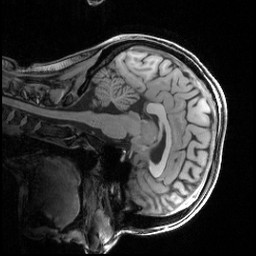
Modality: T1w
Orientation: sagittal
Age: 23
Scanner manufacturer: siemens
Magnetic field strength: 3 T
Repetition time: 2.5 s
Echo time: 0.00444 s